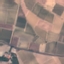
Land use / land cover class: PermanentCrop